Question: I'm trying to build a simple 2 columns grid "property editor" based on VirtualTreeView.
(I want to mimic look and user experience seen on Delphi's IDE object inspector)
---
The component is working almost and can handle multiple editors,
When I click on a new node (a new row), the node is selected and the editor appears, regardless of the column I've clicked on. It's expected and OK.
Then, when I click on the first column of the same row, I expect to see my editor content validated and the editor keeping focus (like in delphi's object inspector).
But the editor content is validated then it disappear and the entire node (row) is selected. The editor won't get back (even if I click on second column), until I select another node and click back on the previously selected node.
added illustration and precision about my code.

I do not have inserted code here because I used (as a starting point) the exact same code as the one found on Advanced Demo (properties page)
---
What I tried and found out :
the 2003's compiled Advanced demo (properties tree page) <URL>.
But when I compile this same demo (I tried with versions 4.5.2, 4.8.7 and even 5.0.0 from current trunk on google code, on both delphi 2007 and 2009) the bug reappears !
I first think there was a documented breaking change between 2003 and more recent versions,
but I can't find anything.
I've also played with all available options trying to solve this, but without success.
I still don't know if this problem comes from new delphi RTL or a breaking change (bug?) in virtualtreeview.
so my questions :
- -
---
As a side note, I nearly give up with virtualtreeview this afternoon and I wanted to try a solution with another component... I found this <URL>
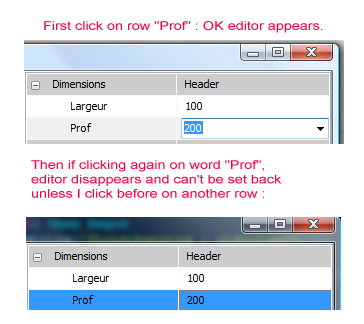
Answer: The VSTs onChange just gets called by changing the selection of nodes. The state will not change anymore, if the node is already selected. So, you have to implement a behaviour similar to Object Inspector on your own, e.g. by calling VSTs EditNode()-Method in the OnClick-Callback:
'''
procedure TMainForm.VSTClick(Sender: TObject);
var node: PVirtualNode;
begin
node:= VST.GetFirstSelected();
if(node <> nil) then
VST.EditNode(node, EDITABLE_COLUMN_INDEX);
end;
'''